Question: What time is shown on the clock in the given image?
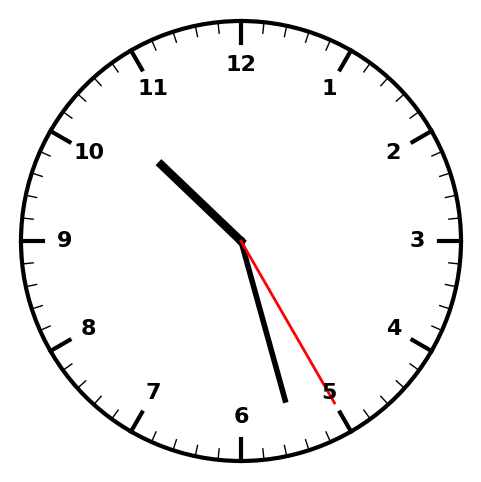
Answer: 10:27:25